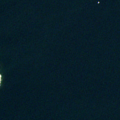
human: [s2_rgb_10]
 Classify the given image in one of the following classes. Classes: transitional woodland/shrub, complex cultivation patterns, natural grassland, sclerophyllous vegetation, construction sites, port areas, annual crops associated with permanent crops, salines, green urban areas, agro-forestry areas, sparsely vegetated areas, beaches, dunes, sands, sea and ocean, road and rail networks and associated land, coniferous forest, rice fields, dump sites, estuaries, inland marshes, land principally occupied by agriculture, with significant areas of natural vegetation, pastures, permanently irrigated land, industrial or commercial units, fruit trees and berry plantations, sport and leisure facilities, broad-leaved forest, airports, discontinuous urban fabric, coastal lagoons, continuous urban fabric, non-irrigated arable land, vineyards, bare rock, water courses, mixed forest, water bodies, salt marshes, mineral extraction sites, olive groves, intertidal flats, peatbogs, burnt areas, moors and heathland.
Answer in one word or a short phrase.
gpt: sea and ocean